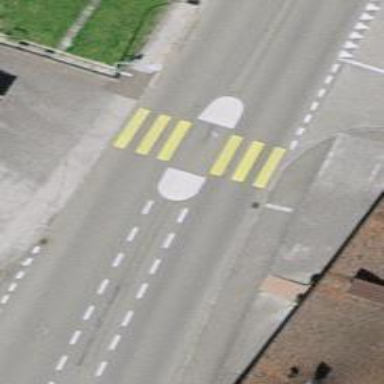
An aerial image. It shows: Zebra crossing on the road.